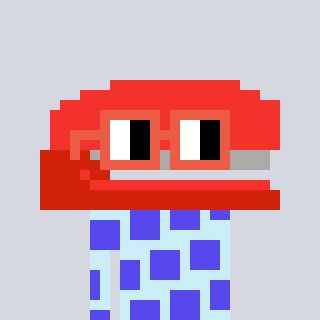
a pixel art character with square orange glasses, a stapler-shaped head and a cold-colored body on a cool background